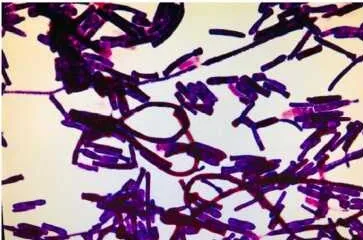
(A) Gram-stained smears from positive blood cultures with typical arthroconidial forms of M. Capitatus. Magnification, x 100.
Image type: pathology (gram)